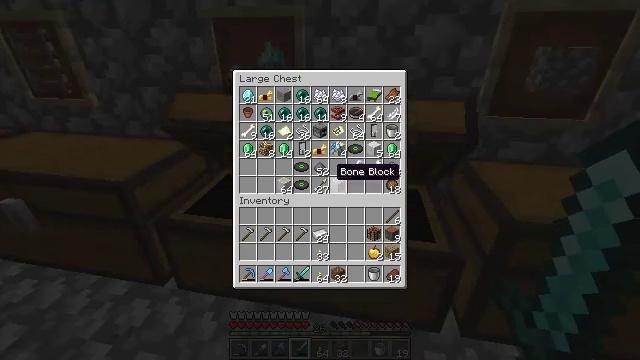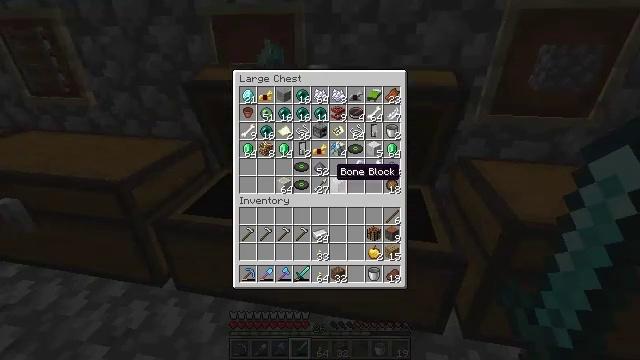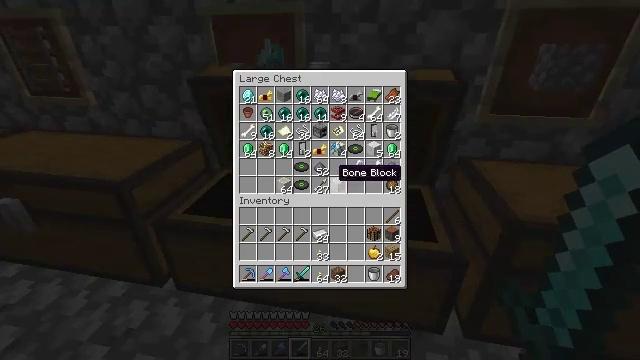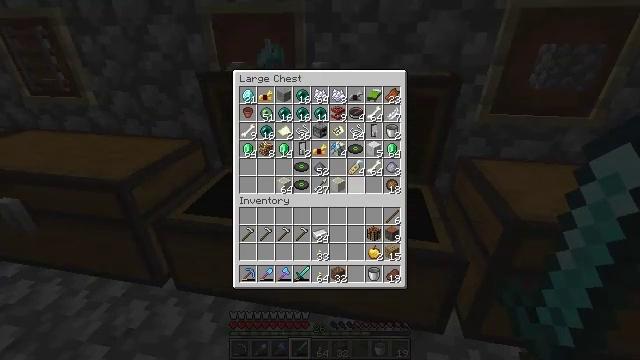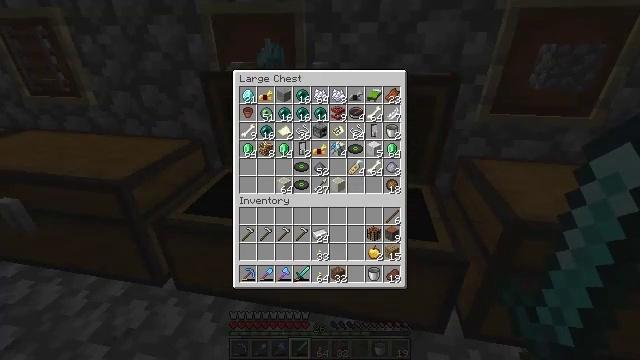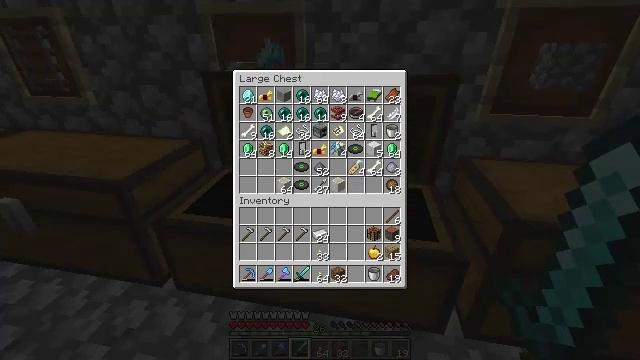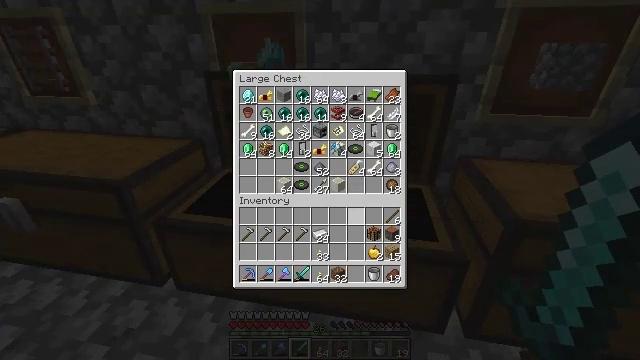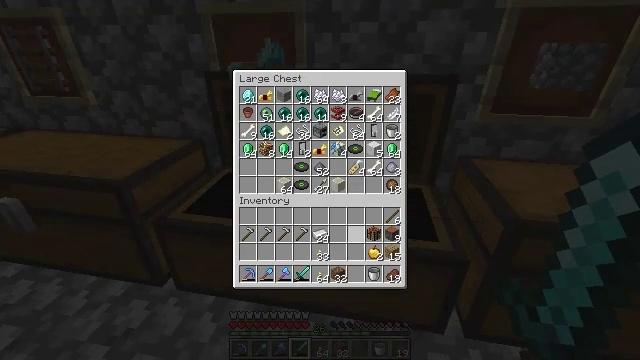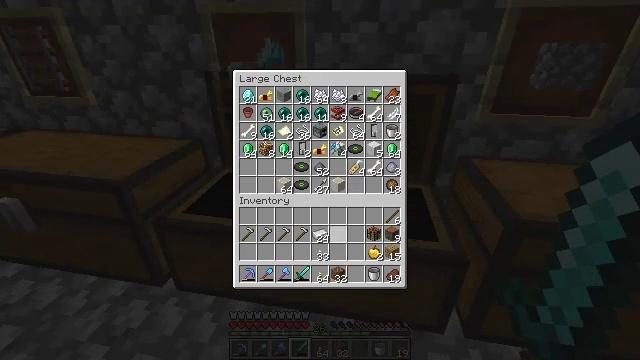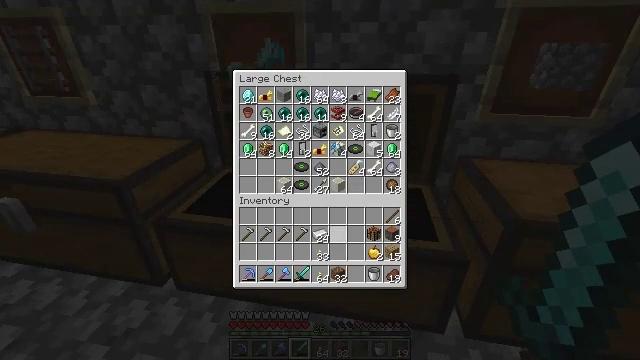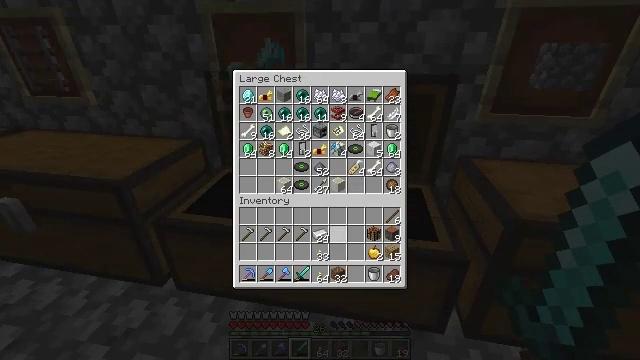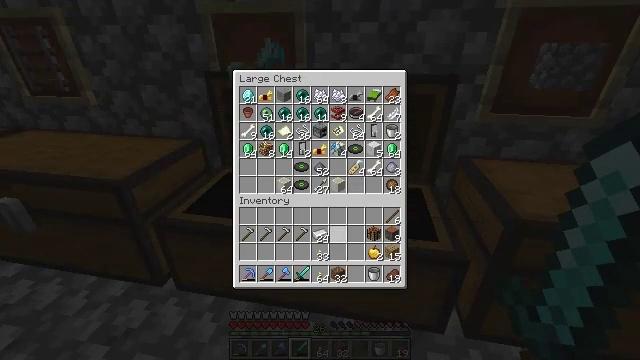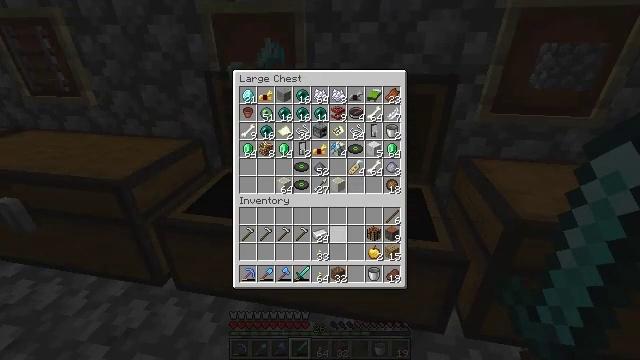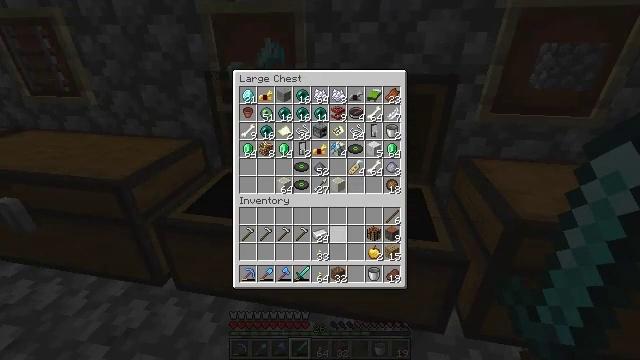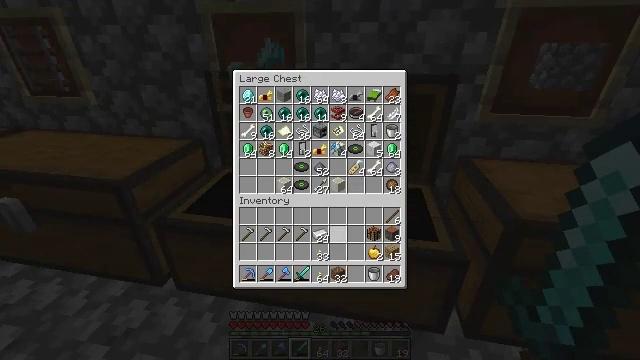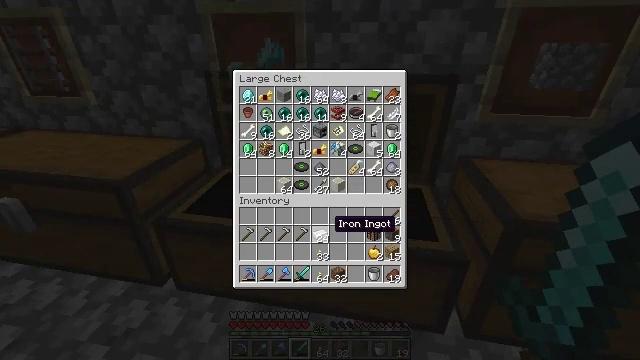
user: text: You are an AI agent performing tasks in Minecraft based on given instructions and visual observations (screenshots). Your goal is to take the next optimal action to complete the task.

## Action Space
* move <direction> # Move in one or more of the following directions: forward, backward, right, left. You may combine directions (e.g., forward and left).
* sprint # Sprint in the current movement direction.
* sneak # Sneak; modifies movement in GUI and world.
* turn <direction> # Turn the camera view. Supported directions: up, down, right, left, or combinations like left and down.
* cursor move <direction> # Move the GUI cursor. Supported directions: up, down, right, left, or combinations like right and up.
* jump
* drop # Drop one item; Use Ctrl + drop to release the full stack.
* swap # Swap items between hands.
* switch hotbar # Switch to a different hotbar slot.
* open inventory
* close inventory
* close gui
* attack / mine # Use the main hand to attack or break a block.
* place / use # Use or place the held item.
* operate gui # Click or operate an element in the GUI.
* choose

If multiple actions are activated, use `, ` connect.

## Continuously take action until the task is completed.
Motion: motion action
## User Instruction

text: Harvest sugar cane from the plant.
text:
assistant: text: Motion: no_op
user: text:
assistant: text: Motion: no_op
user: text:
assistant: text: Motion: cursor move right and down
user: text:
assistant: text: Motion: cursor move right and down
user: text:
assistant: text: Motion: no_op
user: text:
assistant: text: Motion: cursor move down
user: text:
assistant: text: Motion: cursor move left and down
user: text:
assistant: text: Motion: cursor move left and down
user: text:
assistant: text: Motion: no_op
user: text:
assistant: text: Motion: no_op
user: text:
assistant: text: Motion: sneak
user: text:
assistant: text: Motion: sneak
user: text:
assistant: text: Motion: sneak
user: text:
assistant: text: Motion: sneak
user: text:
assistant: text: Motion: sneak
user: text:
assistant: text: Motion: sneak
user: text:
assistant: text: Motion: sneak
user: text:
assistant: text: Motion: sneak
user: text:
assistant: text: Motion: sneak
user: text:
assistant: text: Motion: no_op
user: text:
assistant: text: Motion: no_op
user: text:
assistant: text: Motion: close gui
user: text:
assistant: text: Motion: no_op
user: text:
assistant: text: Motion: turn right and up
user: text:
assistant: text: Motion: turn right and up
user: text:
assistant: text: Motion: move right, turn right
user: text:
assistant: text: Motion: move right, turn right
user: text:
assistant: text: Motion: move right, turn left
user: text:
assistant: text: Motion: move forward and move right, turn left
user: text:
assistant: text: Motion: move forward and move right